Current action and preconditions to check: trajectory_clear

Your task: For each precondition in the list above, predict whether it will hold at this action.

Consider the current scene as observed from the mobile robot's camera, and analyze the predicted future states of all dynamic agents (e.g., people, animals, vehicles, or any moving entities) within the NEXT SECOND.

IMPORTANT: Only answer "very likely" if you are absolutely certain—based on strong, clear evidence—that a dynamic agent will violate the precondition in the predicted future state. Do NOT answer "very likely" for unlikely, ambiguous, or low-probability risks.

Ask yourself for each precondition: Is there a high probability, with clear and convincing evidence, that the predicted future states of any dynamic agent will interfere with the predicted future state of the currently executing action within the NEXT SECOND, causing that precondition to fail?

Assess the risk level based on these predictions. Use "likely" or "very likely" if motions create a clear risk of interference.

Use "neutral" or "improbable" if agents are nearby but their predicted paths are clearly diverging or non-conflicting.

Failure Risk Categories: "very improbable", "improbable", "neutral", "likely", "very likely"

Answer Format: Output ONLY the probability_of_failure value from these categories: "very improbable", "improbable", "neutral", "likely", "very likely"

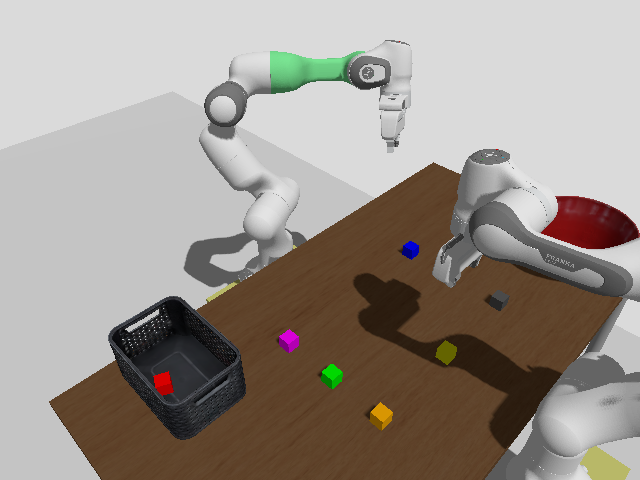

Answer: very improbable